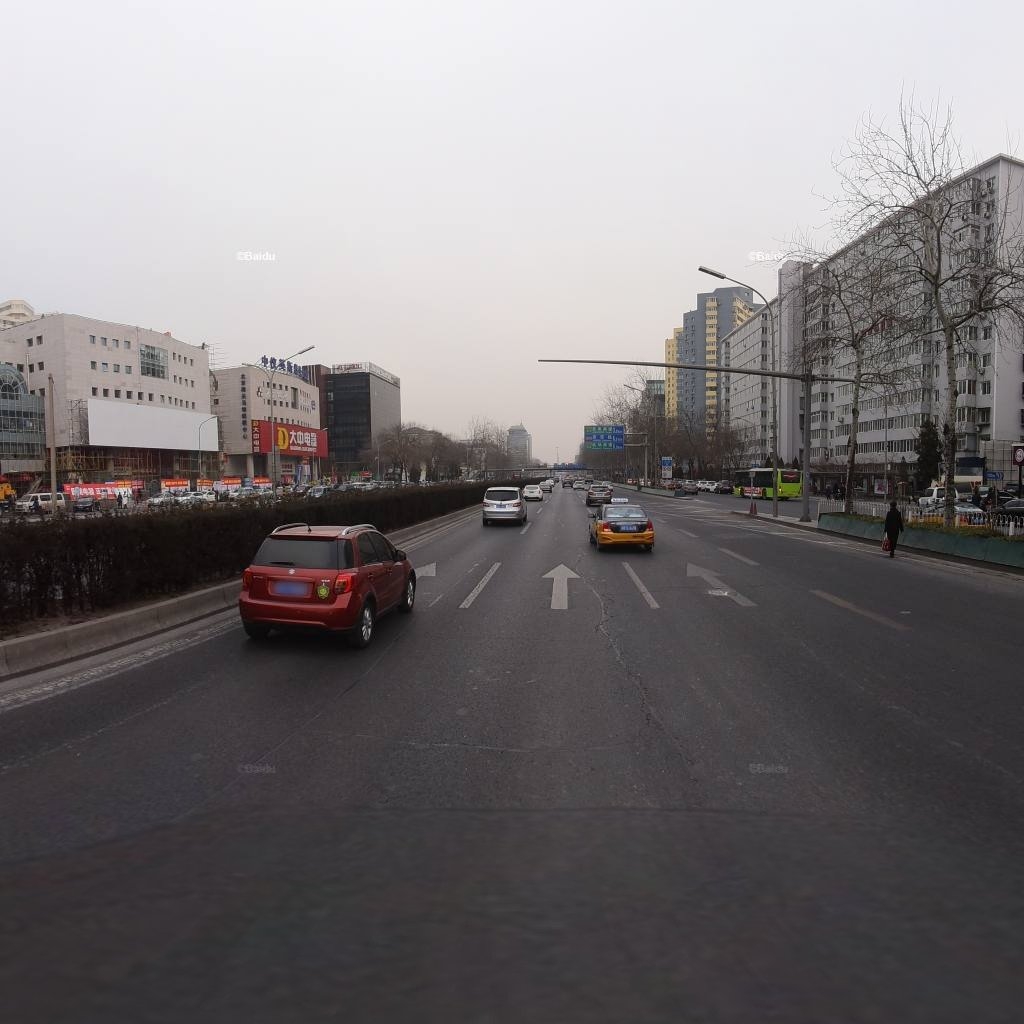
Region: Xicheng
Road damage annotations: transverse patch, longitudinal patch, longitudinal patch